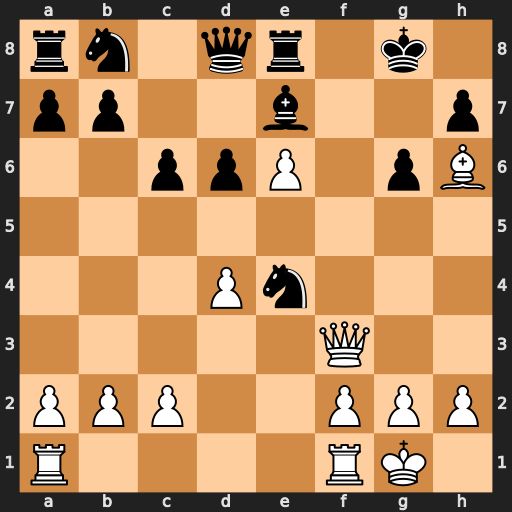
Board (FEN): rn1qr1k1/pp2b2p/2ppP1pB/8/3Pn3/5Q2/PPP2PPP/R4RK1
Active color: w
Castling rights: -
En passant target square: -
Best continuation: Qf7+ Kh8 Bg7#